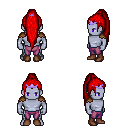
a pixel art fantasy rpg character, male body template, dark elf, purple skin, leather shoulder armor, magenta pants, red extra-long topknot hairstyle, purple tiara, brown shoes, four views (front, back, left, right), 2x2 character sprite sheet, small pixel art, hard edges, no anti-aliasing